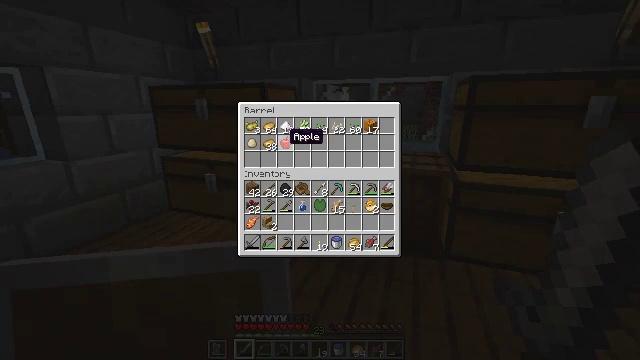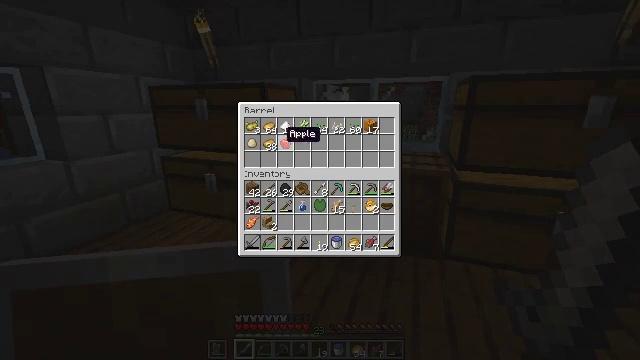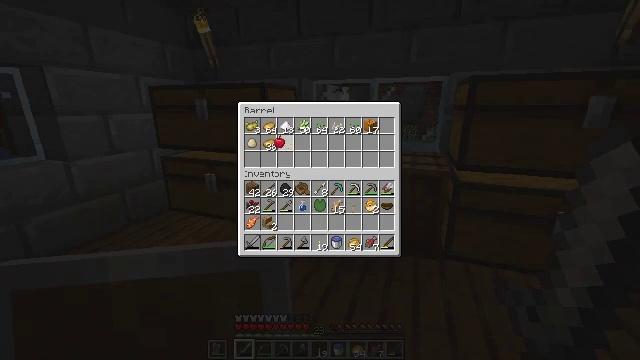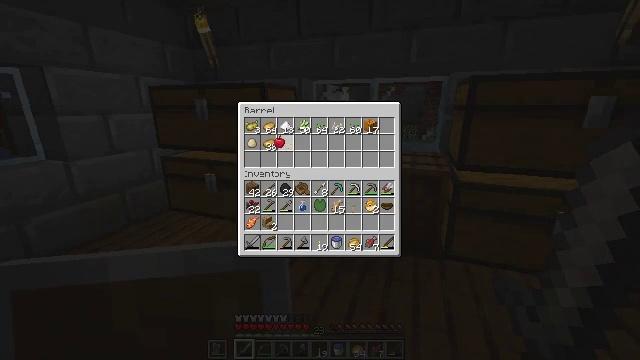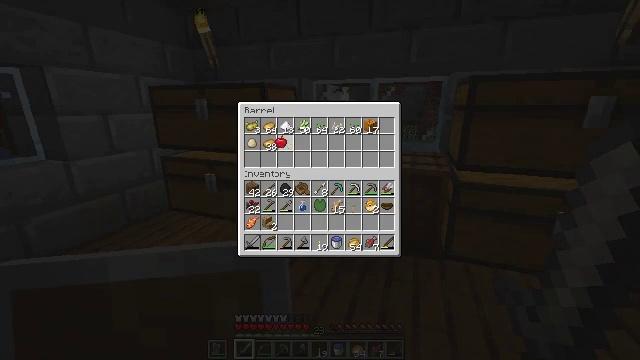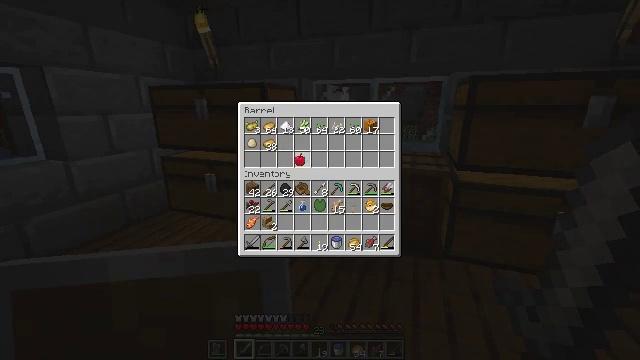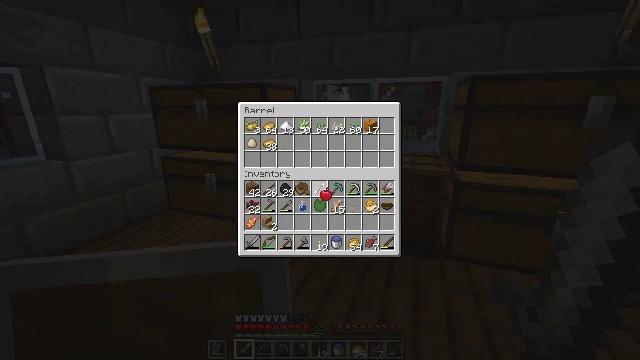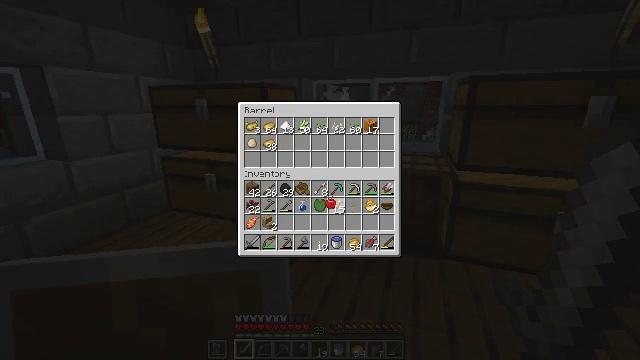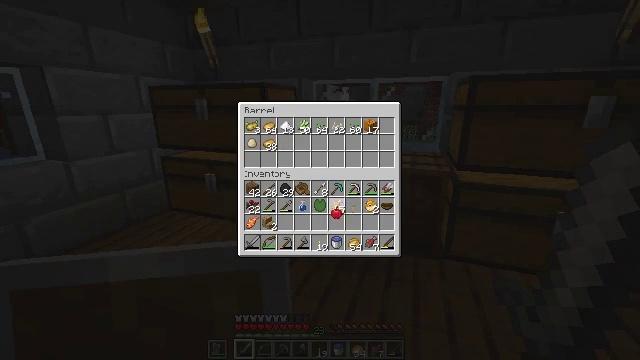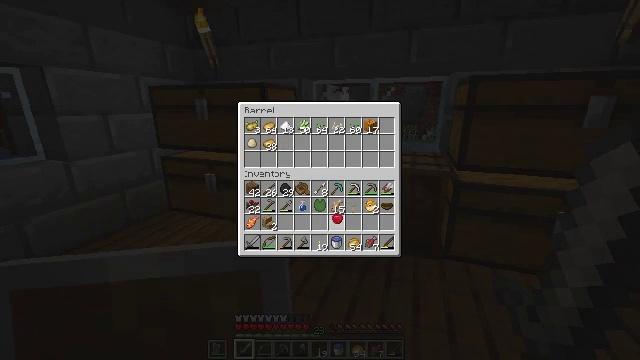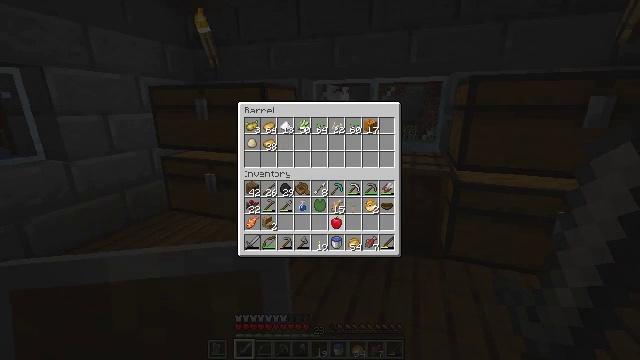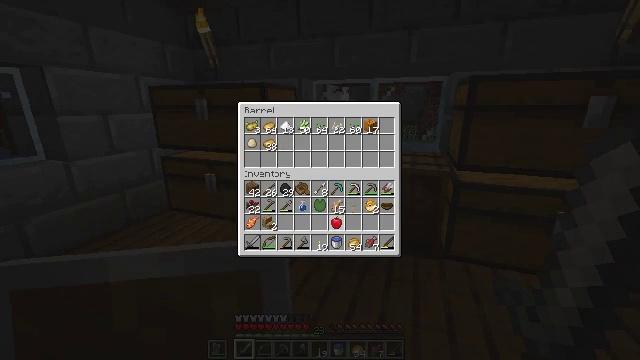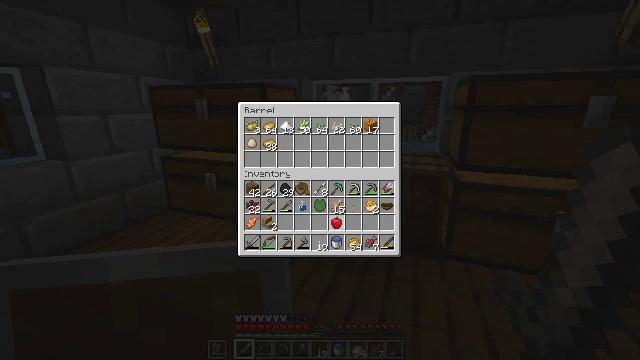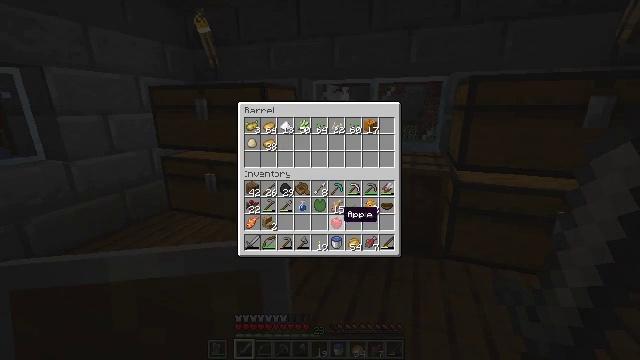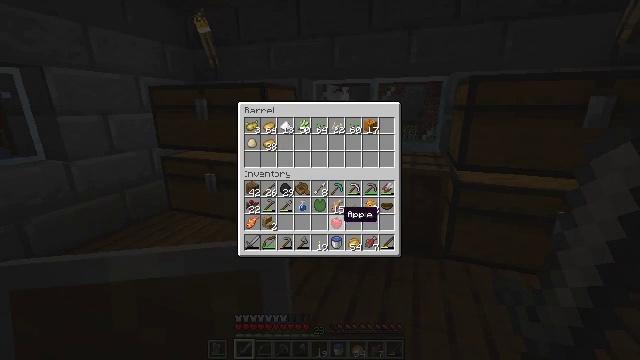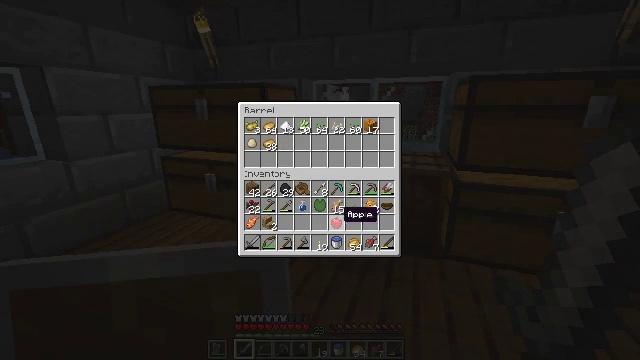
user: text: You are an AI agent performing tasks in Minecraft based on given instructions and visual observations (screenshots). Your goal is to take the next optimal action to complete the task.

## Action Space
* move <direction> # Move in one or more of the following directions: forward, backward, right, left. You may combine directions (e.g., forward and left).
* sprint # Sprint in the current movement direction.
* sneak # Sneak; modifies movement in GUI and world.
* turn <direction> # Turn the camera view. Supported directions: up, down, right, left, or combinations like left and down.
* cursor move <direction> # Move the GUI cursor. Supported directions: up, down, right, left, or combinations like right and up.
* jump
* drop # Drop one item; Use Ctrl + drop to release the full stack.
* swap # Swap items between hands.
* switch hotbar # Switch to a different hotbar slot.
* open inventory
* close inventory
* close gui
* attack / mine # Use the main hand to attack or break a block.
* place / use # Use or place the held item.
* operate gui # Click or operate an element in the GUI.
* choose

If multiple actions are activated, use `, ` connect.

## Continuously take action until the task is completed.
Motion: motion action
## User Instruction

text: Craft gold nugget.
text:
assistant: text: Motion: no_op
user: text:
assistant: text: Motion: operate gui
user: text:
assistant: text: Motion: operate gui
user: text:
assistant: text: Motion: no_op
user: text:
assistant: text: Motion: cursor move right and down
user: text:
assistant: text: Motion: cursor move right and down
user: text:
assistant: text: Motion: cursor move down
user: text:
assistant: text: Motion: cursor move down
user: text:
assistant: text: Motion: no_op
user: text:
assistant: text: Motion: no_op
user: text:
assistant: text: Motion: operate gui
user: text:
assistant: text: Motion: operate gui
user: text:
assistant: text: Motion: no_op
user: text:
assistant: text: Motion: no_op
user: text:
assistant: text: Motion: no_op
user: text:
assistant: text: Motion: no_op
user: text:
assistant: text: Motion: cursor move right
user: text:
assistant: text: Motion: cursor move right
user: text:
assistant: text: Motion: no_op
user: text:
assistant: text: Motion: no_op
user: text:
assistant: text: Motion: no_op
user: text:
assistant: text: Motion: no_op
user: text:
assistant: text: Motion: no_op
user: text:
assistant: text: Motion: no_op
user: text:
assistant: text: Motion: no_op
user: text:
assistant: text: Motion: no_op
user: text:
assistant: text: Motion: no_op
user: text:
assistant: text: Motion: no_op
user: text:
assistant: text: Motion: no_op
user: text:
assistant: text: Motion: cursor move right and down